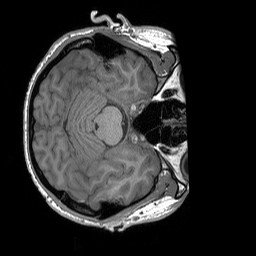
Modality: T1w
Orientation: axial
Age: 24
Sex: male
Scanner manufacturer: siemens
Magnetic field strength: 3 T
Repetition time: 1.9 s
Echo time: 0.00243 s